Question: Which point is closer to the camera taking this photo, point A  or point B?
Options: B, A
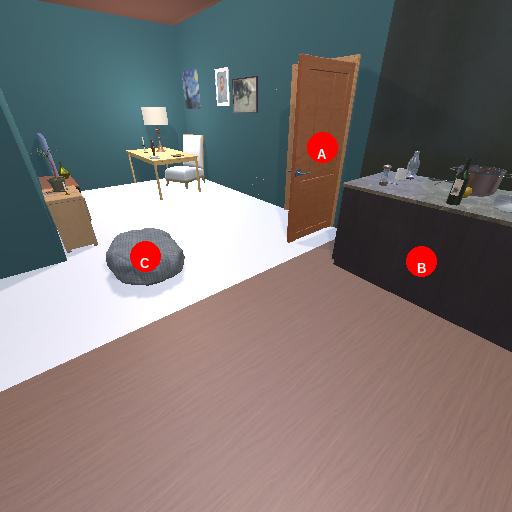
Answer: B